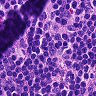
Metastatic tissue present: no